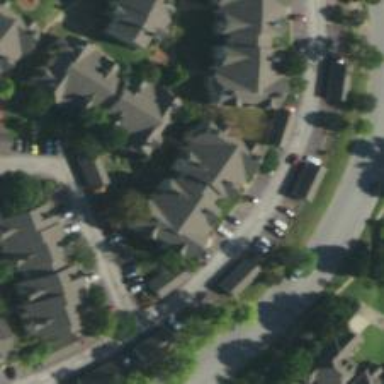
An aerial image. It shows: Living street.